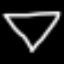
Label: diamond